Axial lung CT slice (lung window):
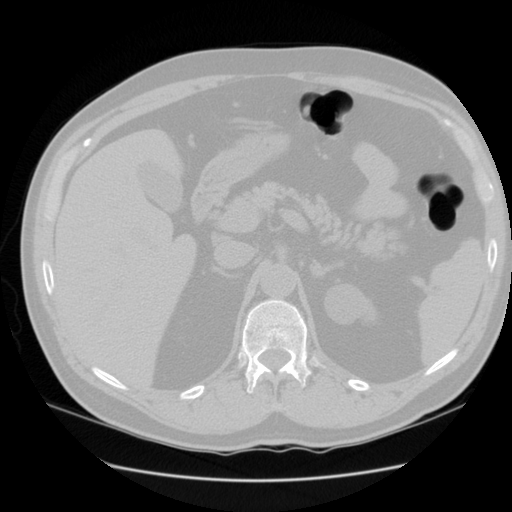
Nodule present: no